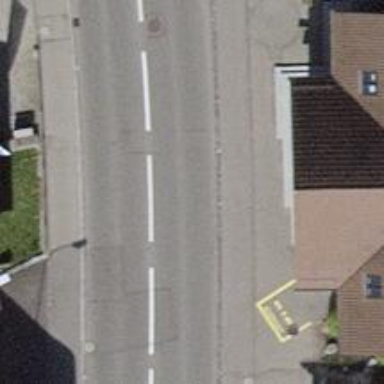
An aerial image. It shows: Primary highway with separate asphalt sidewalk.